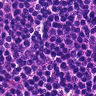
Metastatic tissue present: no